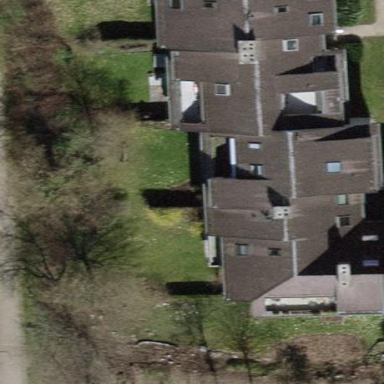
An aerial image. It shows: Building with tile roof.